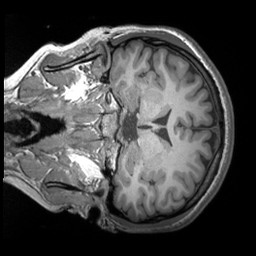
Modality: T1w
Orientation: coronal
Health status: healthy